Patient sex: F
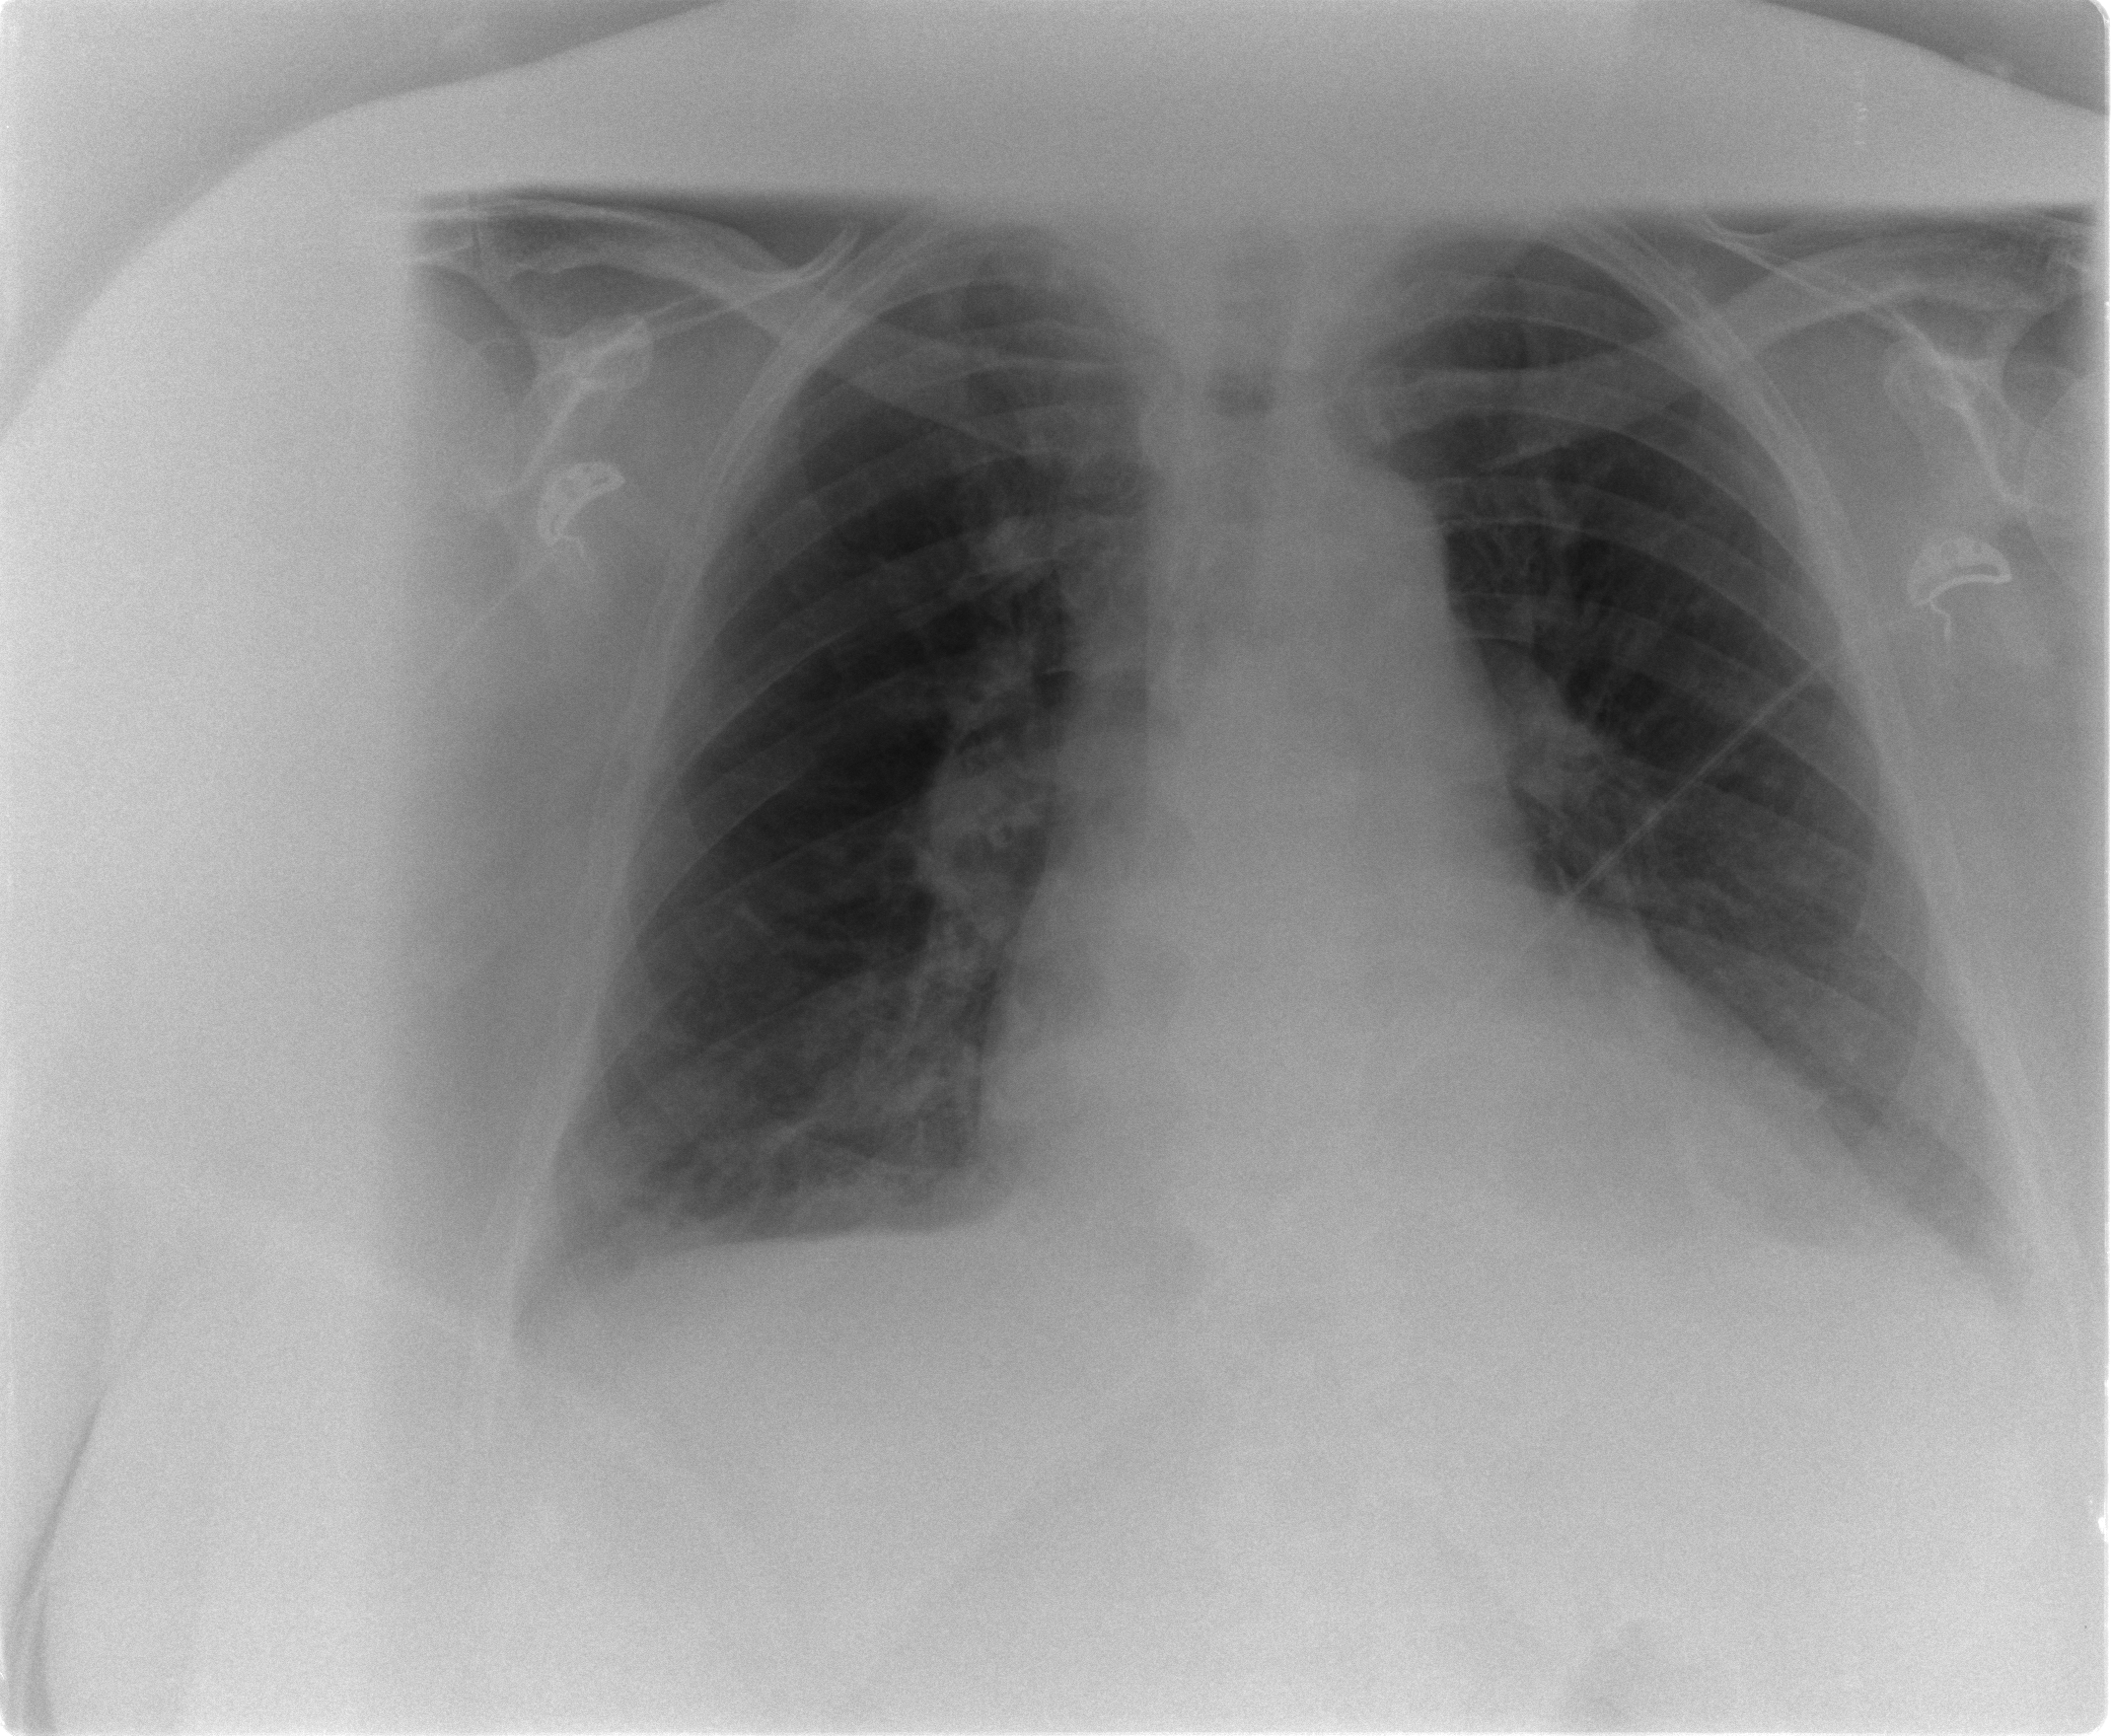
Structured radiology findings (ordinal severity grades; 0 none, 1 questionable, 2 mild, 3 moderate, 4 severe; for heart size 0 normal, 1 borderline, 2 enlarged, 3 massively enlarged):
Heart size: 1
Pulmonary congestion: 0
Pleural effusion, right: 1
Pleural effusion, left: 1
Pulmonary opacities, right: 1
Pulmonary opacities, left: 1
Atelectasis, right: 0
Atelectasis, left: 0